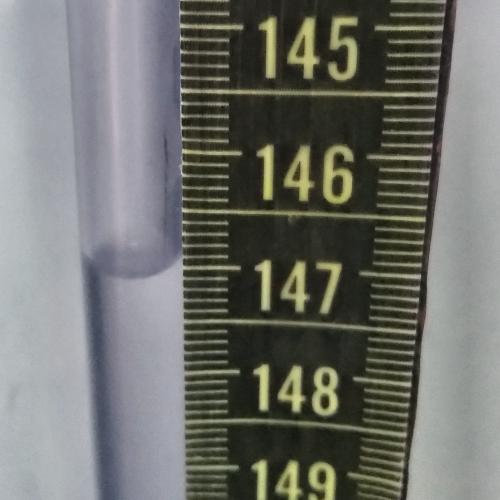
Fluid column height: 147.0 cm